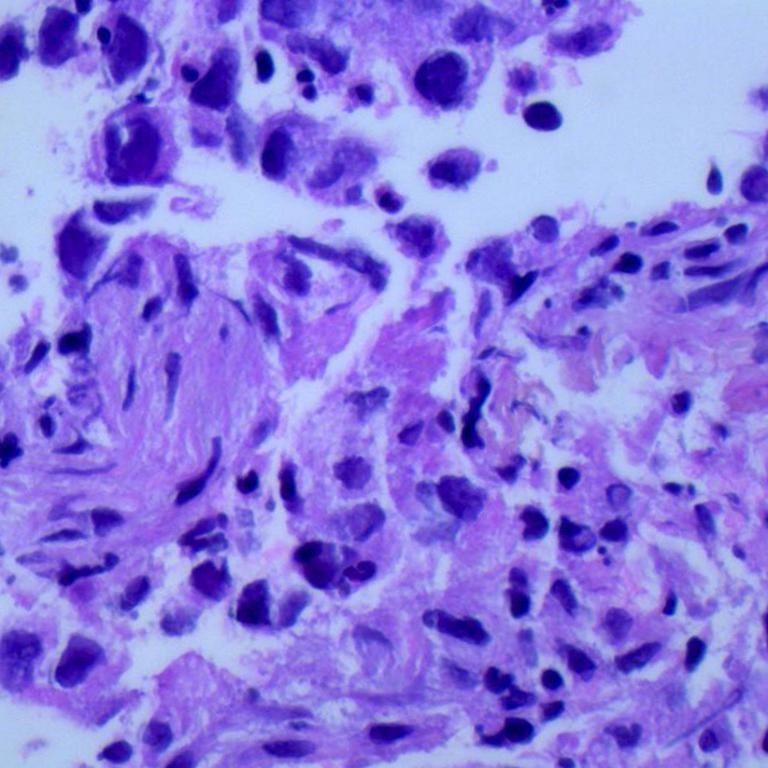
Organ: lung
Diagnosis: adenocarcinomas